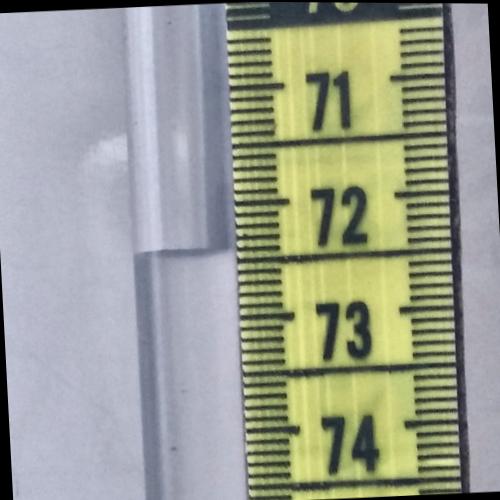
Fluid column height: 72.4 cm